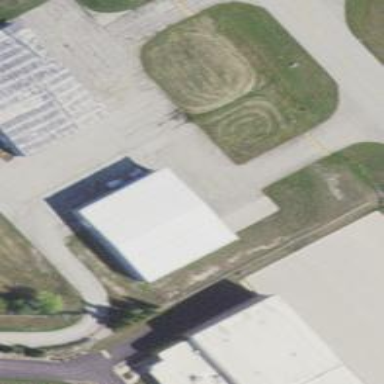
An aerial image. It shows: Hangar building at airport.